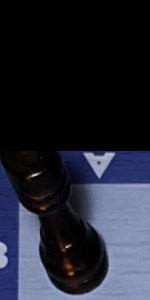
Label: Rook_Black